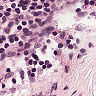
Metastatic tissue present: no